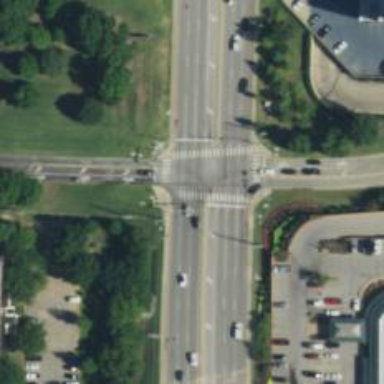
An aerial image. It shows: Zebra crossing on the road.